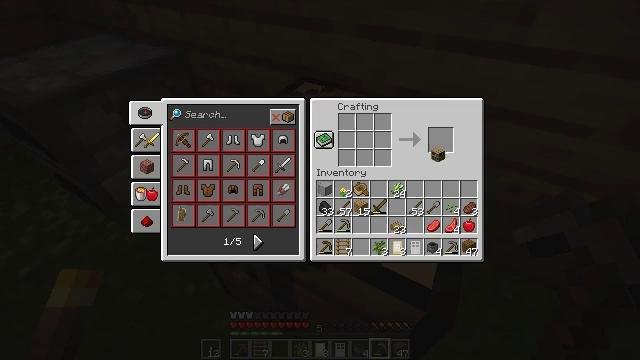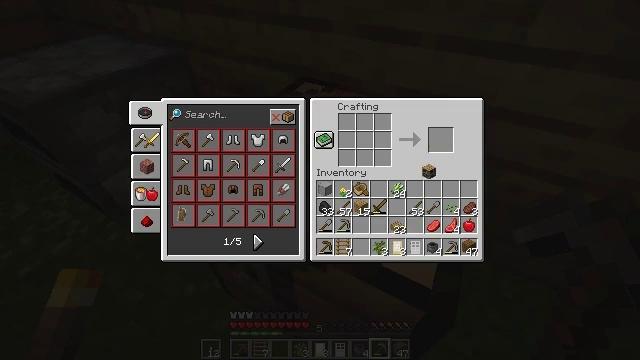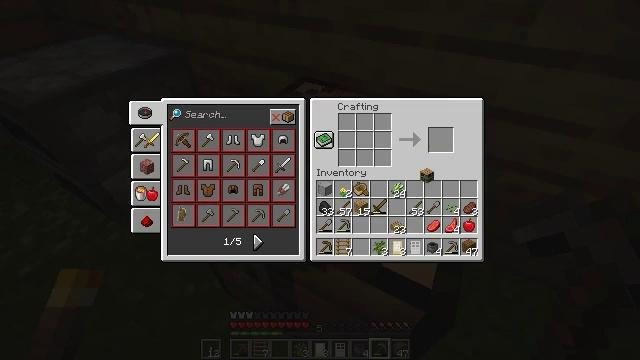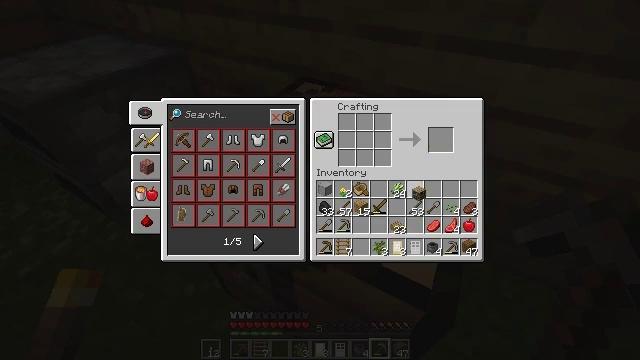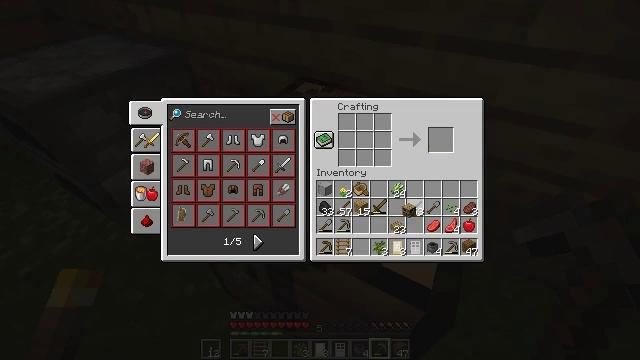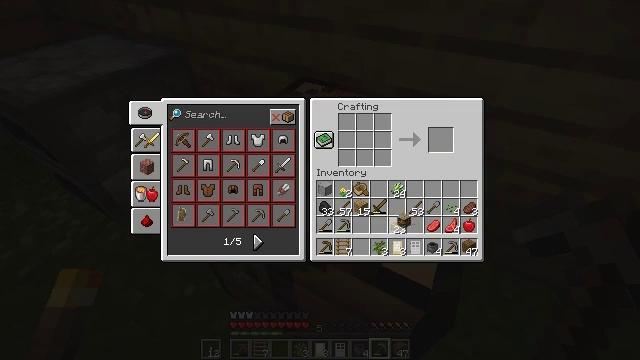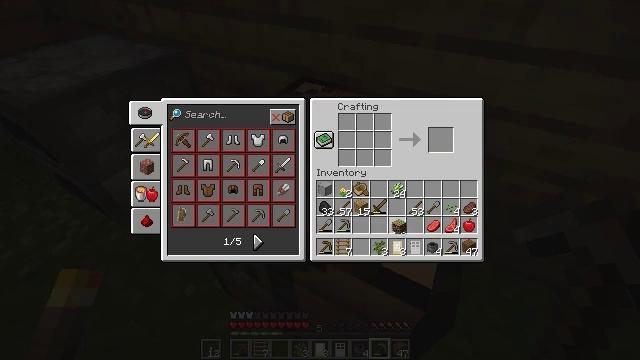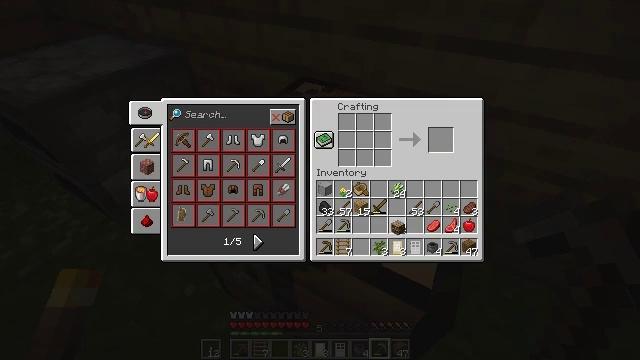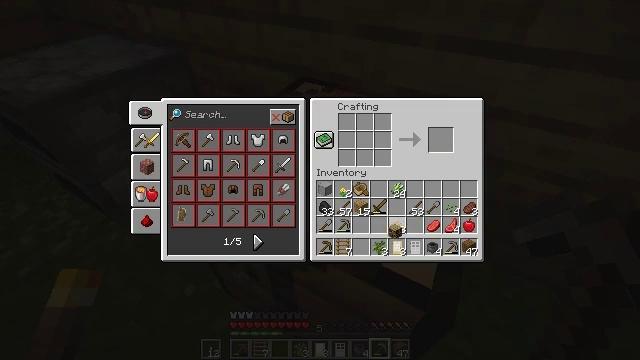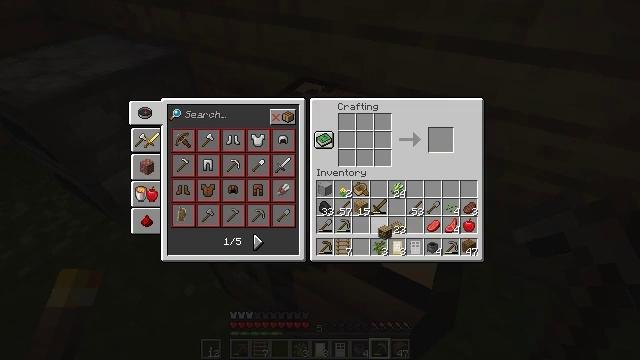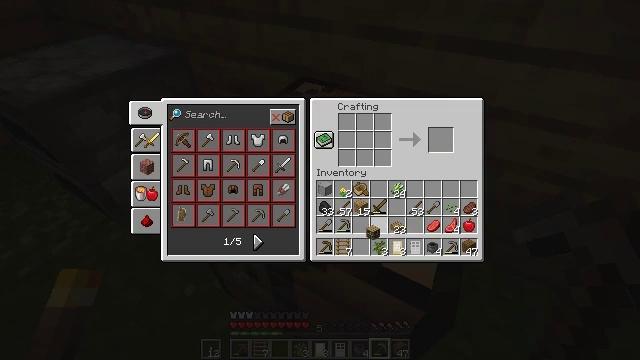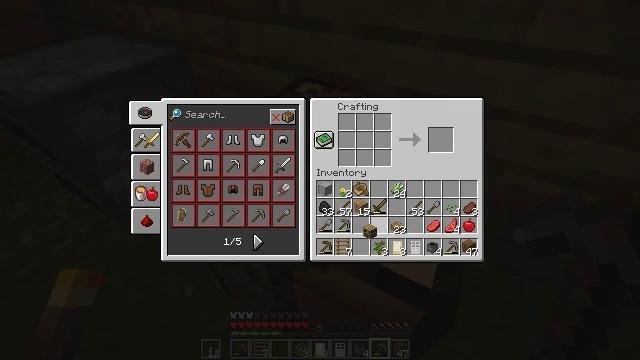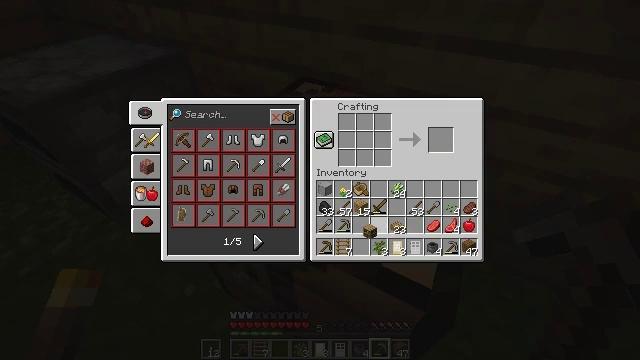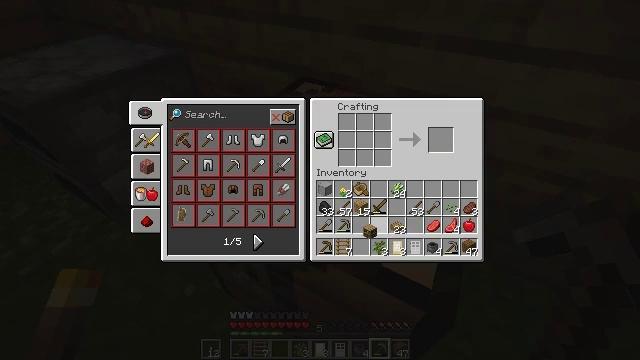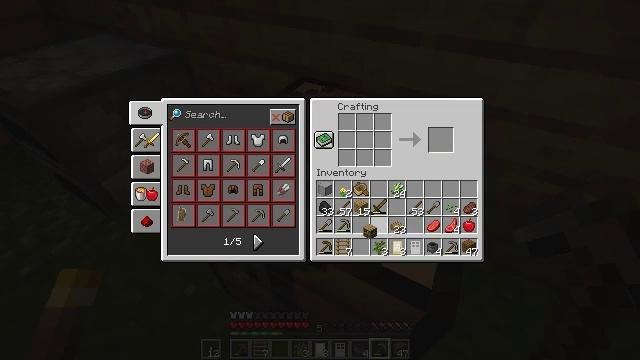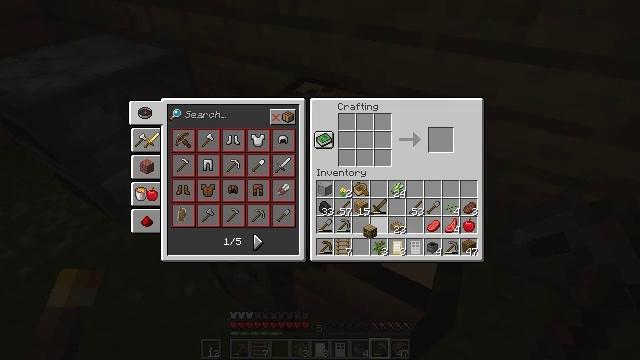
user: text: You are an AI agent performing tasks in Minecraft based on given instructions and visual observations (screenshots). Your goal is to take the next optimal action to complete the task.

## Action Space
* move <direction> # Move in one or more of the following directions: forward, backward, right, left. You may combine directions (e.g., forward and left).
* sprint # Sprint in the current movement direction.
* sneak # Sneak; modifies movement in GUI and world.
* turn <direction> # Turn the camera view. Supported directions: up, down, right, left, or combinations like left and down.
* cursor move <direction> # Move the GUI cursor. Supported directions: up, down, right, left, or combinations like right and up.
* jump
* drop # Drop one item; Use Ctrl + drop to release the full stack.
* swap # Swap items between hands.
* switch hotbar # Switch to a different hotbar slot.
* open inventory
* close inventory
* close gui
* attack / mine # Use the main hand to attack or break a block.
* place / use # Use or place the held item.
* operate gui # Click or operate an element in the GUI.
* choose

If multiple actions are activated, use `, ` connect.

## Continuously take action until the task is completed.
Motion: motion action
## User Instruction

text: Assemble wooden slabs and a bookshelf to create the lectern.
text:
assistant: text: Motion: cursor move left and down, open gui
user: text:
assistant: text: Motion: no_op
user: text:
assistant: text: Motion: cursor move left and down
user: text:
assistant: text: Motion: cursor move left and down
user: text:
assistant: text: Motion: cursor move down
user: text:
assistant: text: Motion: no_op
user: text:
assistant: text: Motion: no_op
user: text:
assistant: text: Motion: no_op
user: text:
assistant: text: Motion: cursor move left
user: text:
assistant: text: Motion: cursor move left
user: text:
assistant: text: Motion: no_op
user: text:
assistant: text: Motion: no_op
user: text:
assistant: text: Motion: no_op
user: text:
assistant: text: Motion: no_op
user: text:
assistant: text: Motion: no_op
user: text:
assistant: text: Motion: no_op
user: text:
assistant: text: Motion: no_op
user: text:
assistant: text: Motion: no_op
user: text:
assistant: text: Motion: no_op
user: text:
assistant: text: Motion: no_op
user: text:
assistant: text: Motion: no_op
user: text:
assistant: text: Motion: operate gui
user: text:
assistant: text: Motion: operate gui
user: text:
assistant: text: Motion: operate gui
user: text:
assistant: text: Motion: no_op
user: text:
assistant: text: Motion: no_op
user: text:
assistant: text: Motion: no_op
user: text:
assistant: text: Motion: no_op
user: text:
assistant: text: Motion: no_op
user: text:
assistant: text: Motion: no_op